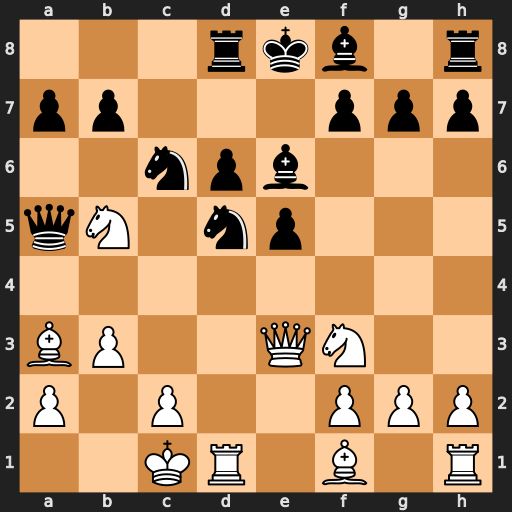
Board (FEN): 3rkb1r/pp3ppp/2npb3/qN1np3/8/BP2QN2/P1P2PPP/2KR1B1R
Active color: w
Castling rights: k
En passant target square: -
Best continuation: Rxd5 Bxd5 b4 Nxb4 Bxb4